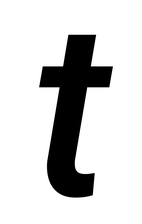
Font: Roboto-Italic_Medium_Italic